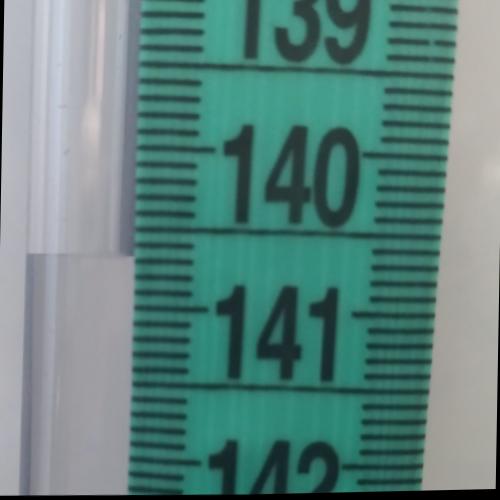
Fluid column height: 140.7 cm